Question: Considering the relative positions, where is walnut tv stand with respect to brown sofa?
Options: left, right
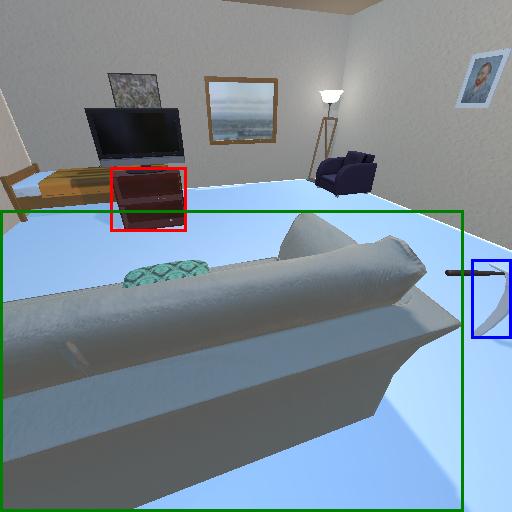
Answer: left